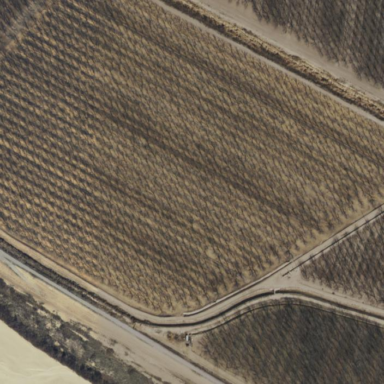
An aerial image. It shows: Orchard.